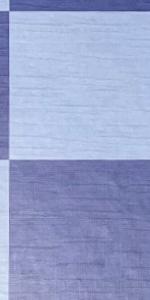
Label: Empty